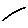
Label: line